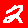
Digit: 2